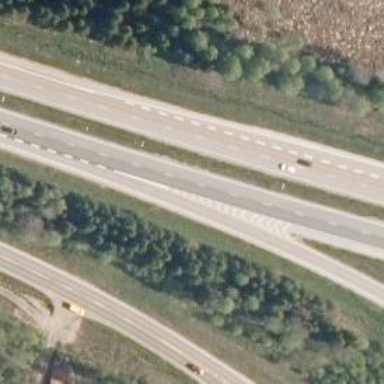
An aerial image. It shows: Asphalt motorway.